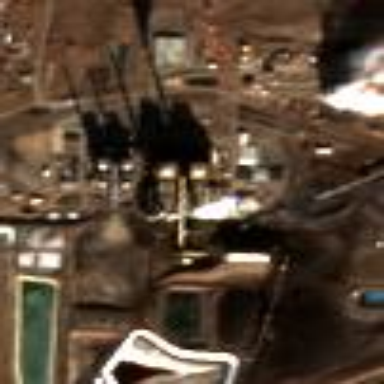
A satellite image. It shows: Industrial area with coal power plant.